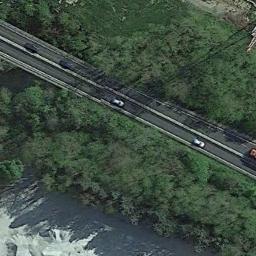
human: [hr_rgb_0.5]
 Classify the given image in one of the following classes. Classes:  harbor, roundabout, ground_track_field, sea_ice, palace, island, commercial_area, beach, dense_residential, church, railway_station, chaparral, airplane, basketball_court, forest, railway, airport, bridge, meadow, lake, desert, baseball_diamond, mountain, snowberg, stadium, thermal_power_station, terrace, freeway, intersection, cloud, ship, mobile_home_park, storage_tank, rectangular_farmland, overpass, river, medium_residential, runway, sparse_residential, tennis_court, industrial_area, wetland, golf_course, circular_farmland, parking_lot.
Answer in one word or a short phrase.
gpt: freeway